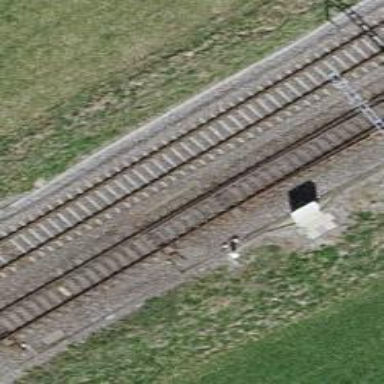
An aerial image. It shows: Railway switch.